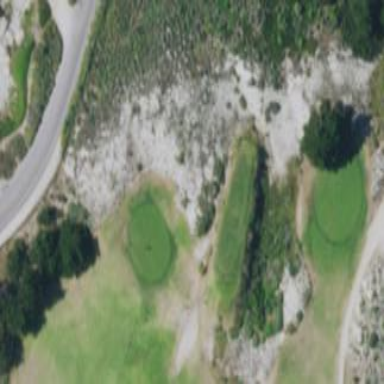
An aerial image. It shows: Golf bunker filled with sandy terrain.